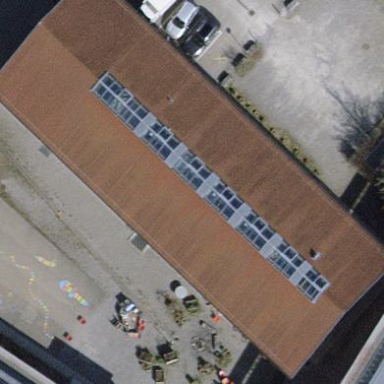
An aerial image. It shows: Event venue building.